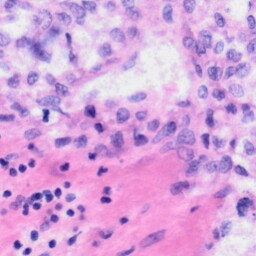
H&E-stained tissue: Liver